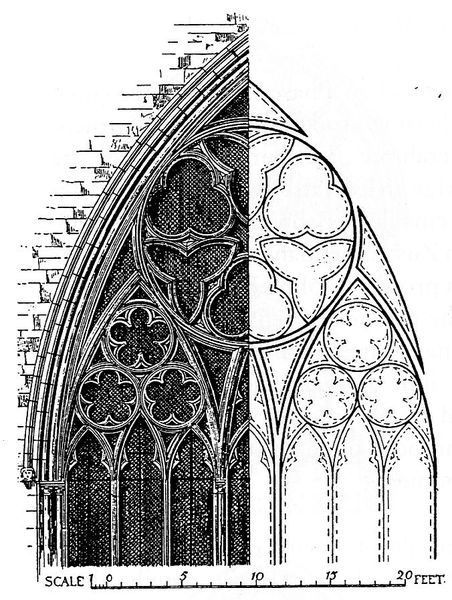
Titel: Münster, Ripon/Yorkshire
Standort: (GB Yorkshire) (EU - GB - Yorkshire)
Schlagwörter: fuß, weiß, fenster, schwarz, zeichnung, ornament, architektur, steine, kirche, england, gotik, schrift, bogen, mauer, graphik, bögen, entwurf, gotisch, spitzbogen, gothik, englisch, masswerk, massstab, mass, skala, masstab, kirchenfenster, dreipass, maswerk, fünfpass, dreiblatt, feet